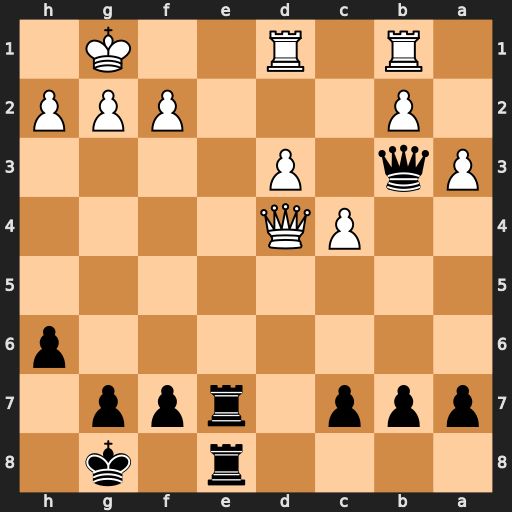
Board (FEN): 4r1k1/ppp1rpp1/7p/8/2PQ4/Pq1P4/1P3PPP/1R1R2K1
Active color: b
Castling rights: -
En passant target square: -
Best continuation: Qxd1+ Rxd1 Re1+ Rxe1 Rxe1#